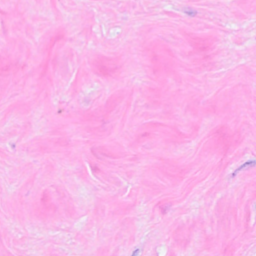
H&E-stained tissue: Breast